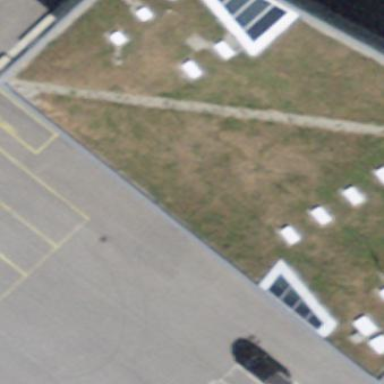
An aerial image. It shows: Building with flat roof covered in grass.